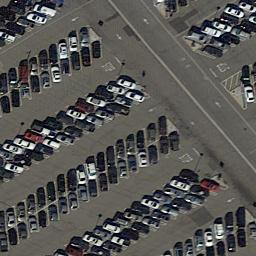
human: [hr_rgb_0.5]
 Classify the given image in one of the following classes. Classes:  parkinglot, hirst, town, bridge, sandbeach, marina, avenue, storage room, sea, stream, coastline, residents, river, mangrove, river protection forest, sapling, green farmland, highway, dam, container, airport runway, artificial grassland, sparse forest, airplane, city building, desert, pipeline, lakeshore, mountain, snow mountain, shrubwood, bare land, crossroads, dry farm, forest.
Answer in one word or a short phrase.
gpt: parkinglot